Field crop: tomato
Growth stage: 1
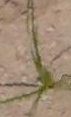
Species: cyperus